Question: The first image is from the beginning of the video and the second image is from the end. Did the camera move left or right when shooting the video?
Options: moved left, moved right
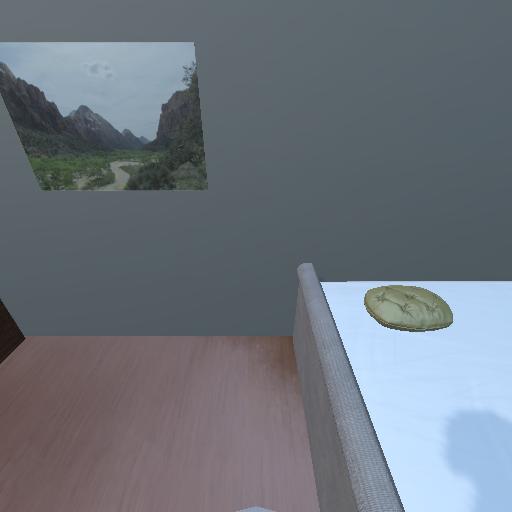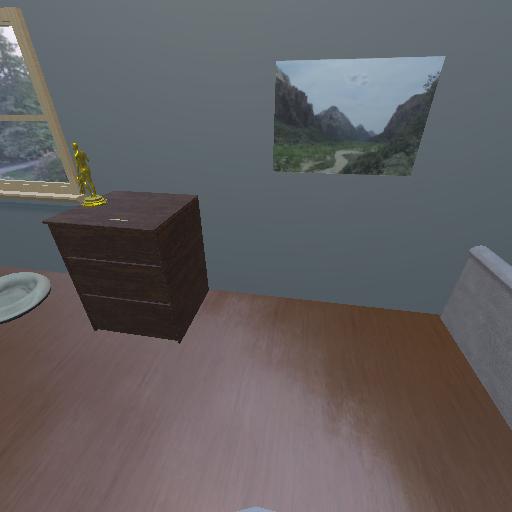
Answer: moved left